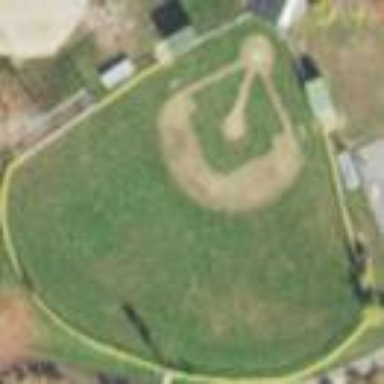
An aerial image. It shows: Baseball pitch for leisure land.